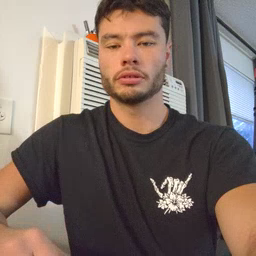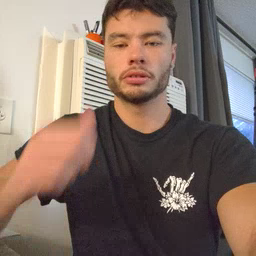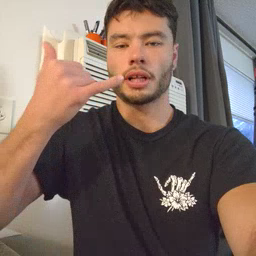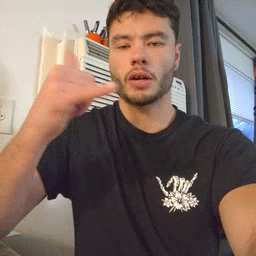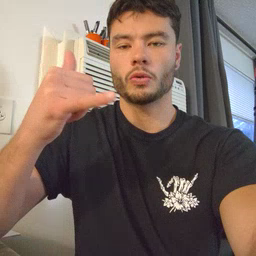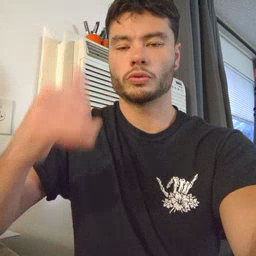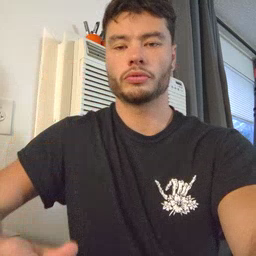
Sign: yellow